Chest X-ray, PA view. Patient: 48 years old, sex F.
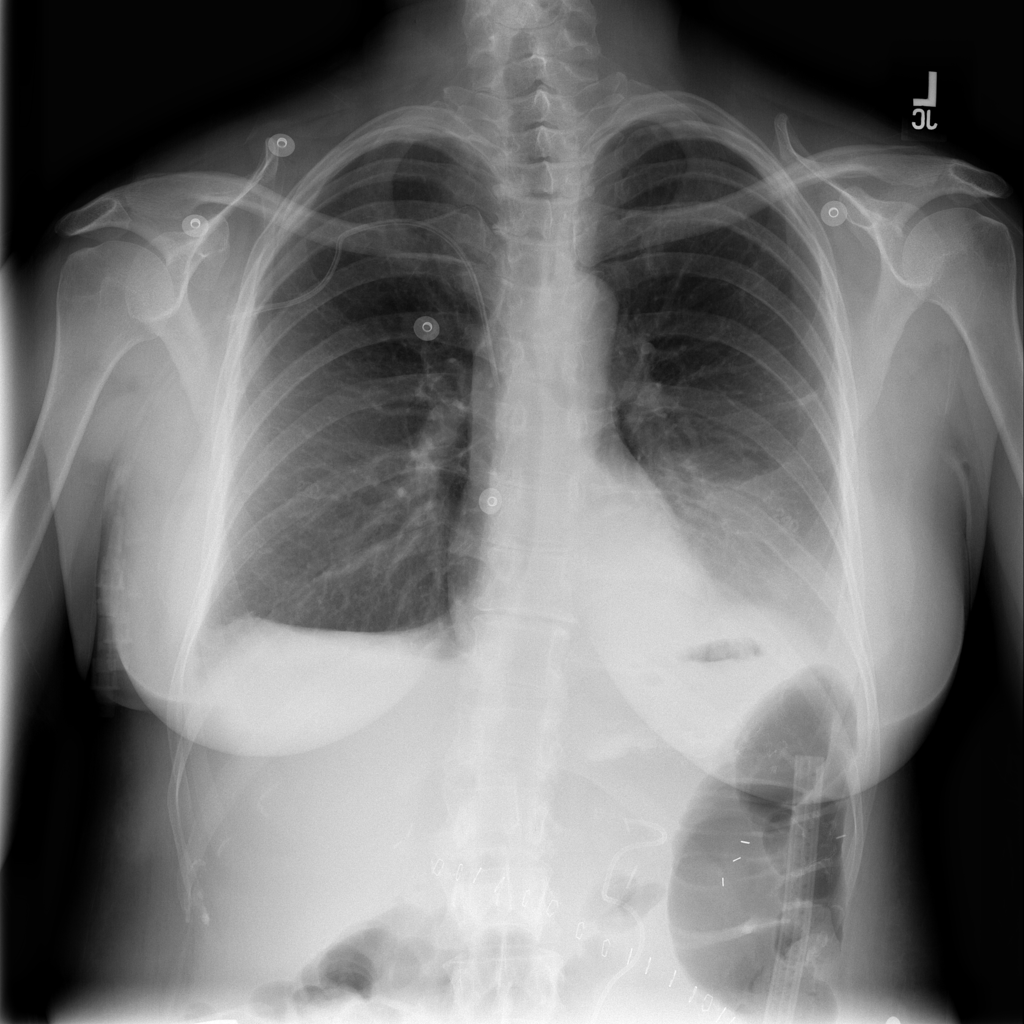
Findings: Effusion